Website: apple
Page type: payment
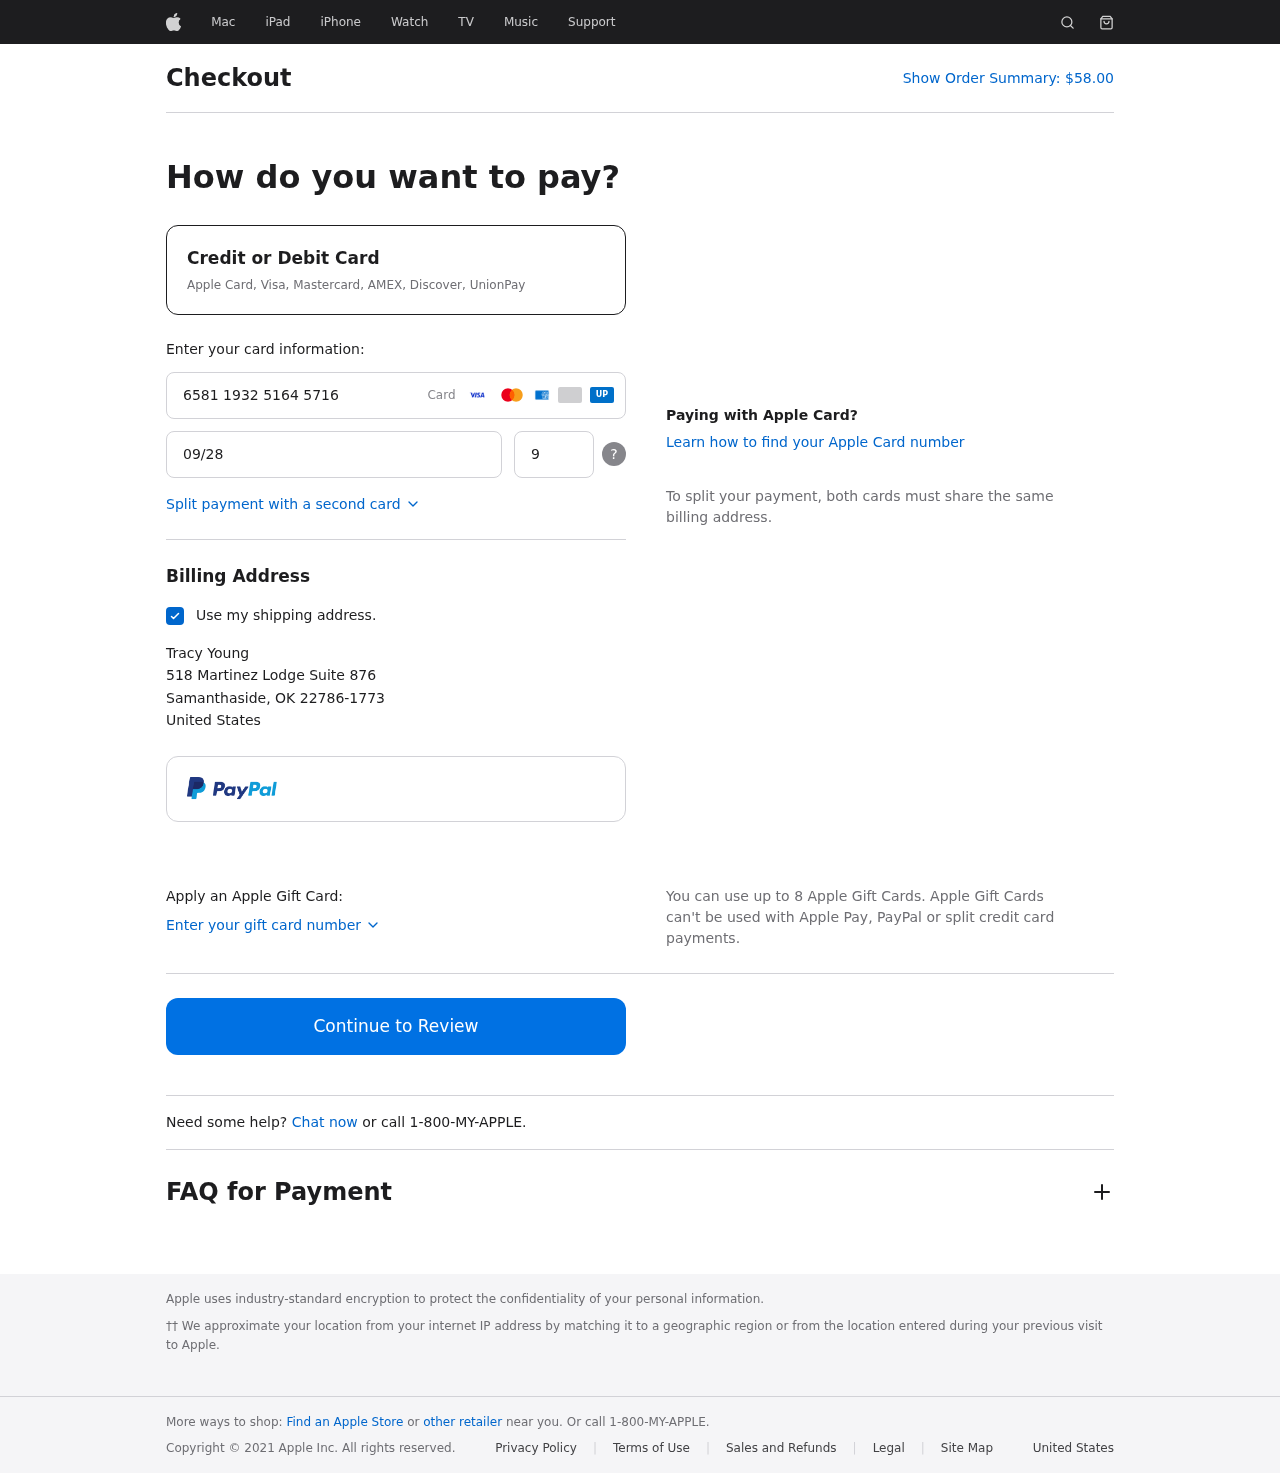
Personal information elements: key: PII_CARD_CVV
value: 934
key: PII_CARD_EXPIRY
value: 09/28
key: PII_CARD_NUMBER
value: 6581 1932 5164 5716
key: PII_CITY
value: Samanthaside
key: PII_COUNTRY
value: United States
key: PII_FULLNAME
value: Tracy Young
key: PII_POSTCODE_FULL
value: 22786-1773
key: PII_STATE_ABBR
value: OK
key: PII_STREET
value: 518 Martinez Lodge Suite 876
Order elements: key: ORDER_TOTAL
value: $58.00